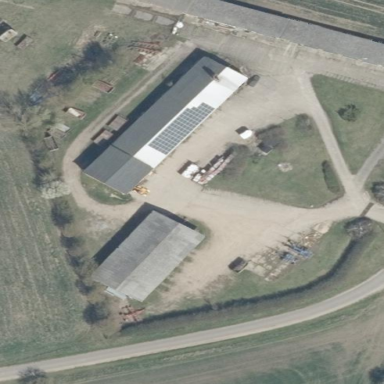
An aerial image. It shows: Farmyard area.